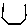
Label: hexagon